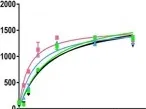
Aggregation kinetics of "seed-free" synthetic monomeric Abeta peptide. (C) seed-free Abeta1-40 (t0) aggregation kinetic was assessed after addition of known quantities of preformed Abeta1-40 amyloid seeds (t12 and t72) and compared with the aggregation kinetic after addition of conversion buffer or scrambled Abeta25-35 (t12 and t72).
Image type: chart (chart)